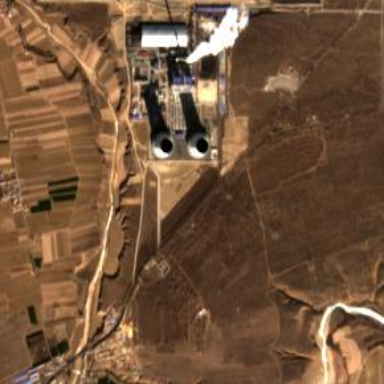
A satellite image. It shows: Industrial area with coal power plant.